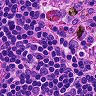
Metastatic tissue present: no